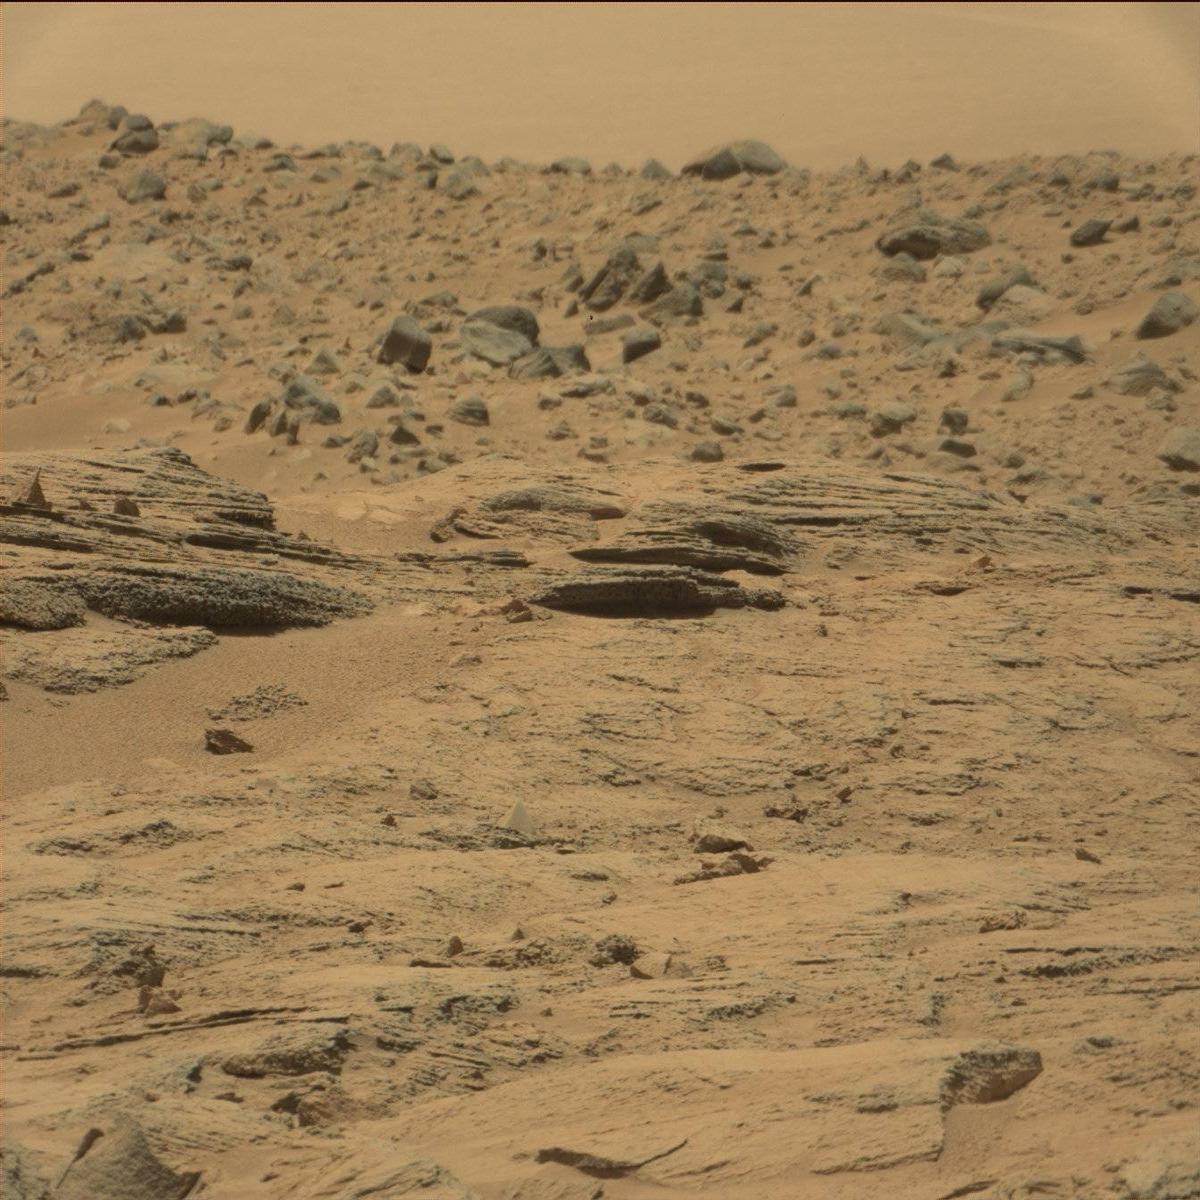
Terrain classes present: Bedrock, Ridge, Sand / Soil